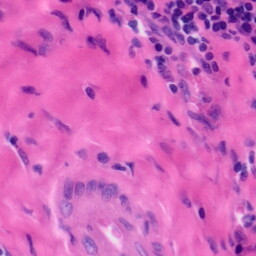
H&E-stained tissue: Tonsil